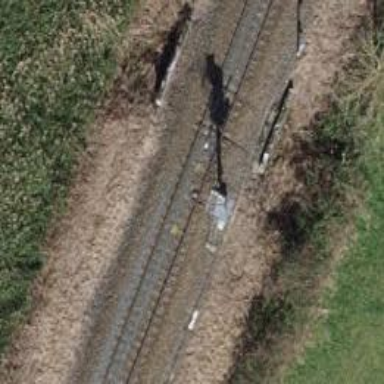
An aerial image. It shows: Railway signal.